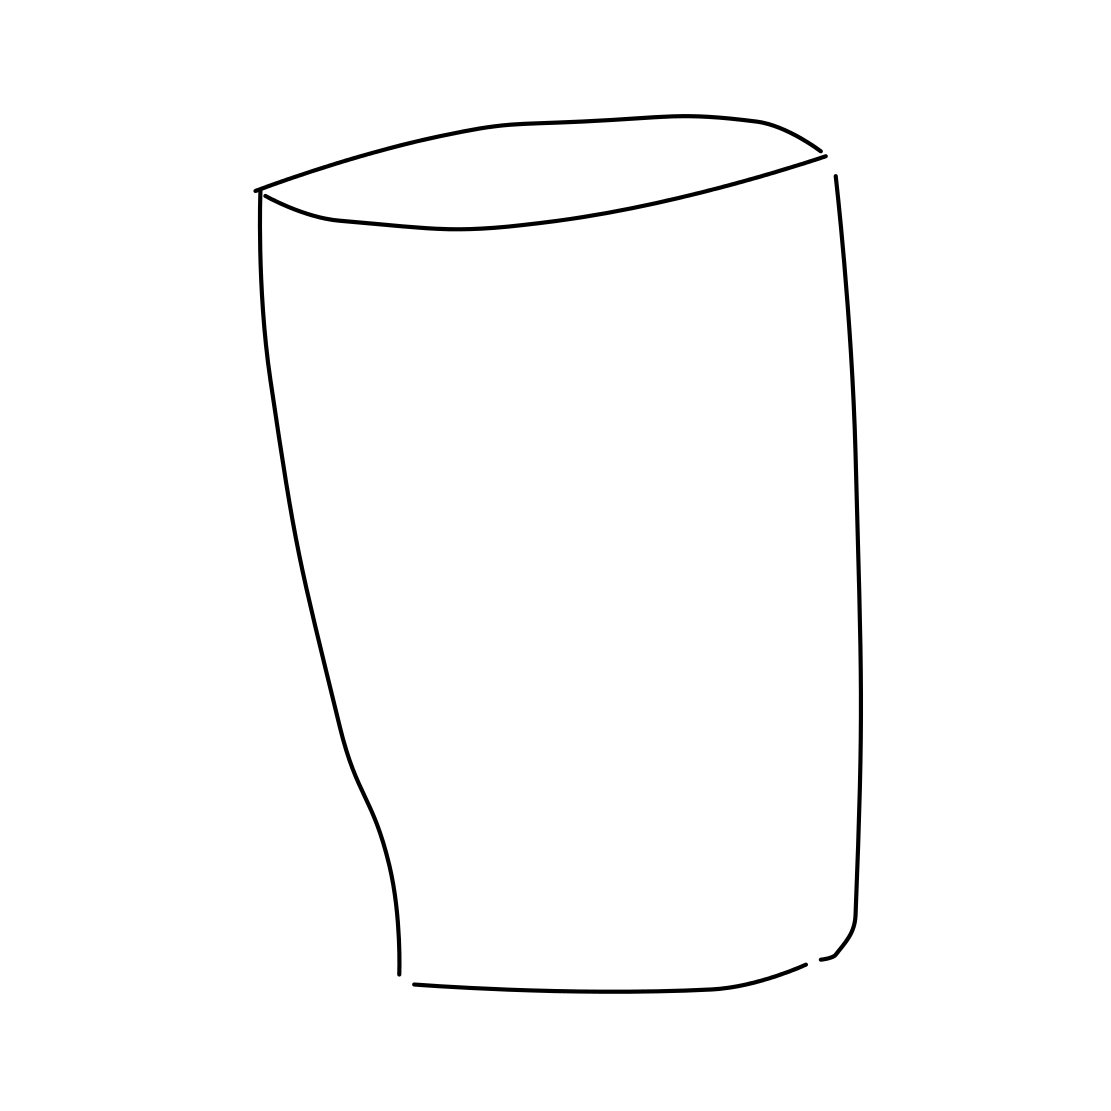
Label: cup